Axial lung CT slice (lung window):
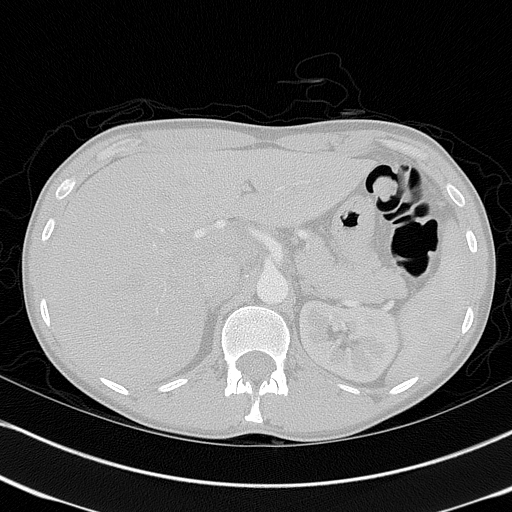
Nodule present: no